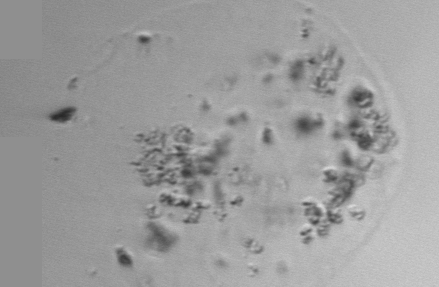
Label: Phaeocystis_debris